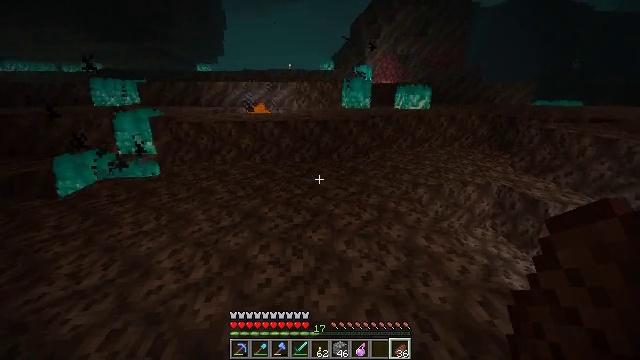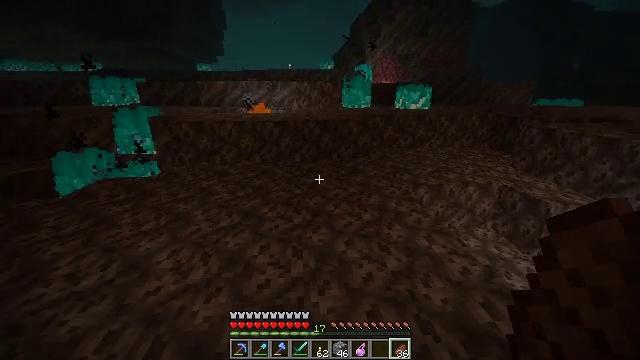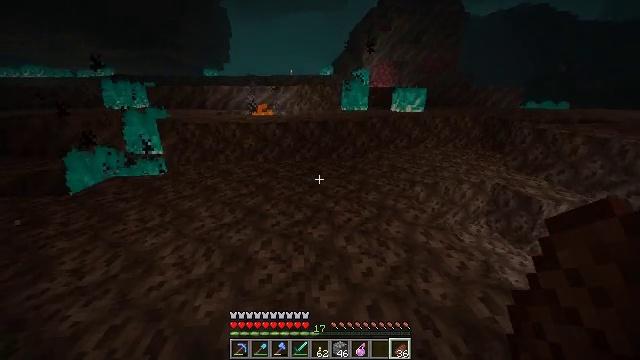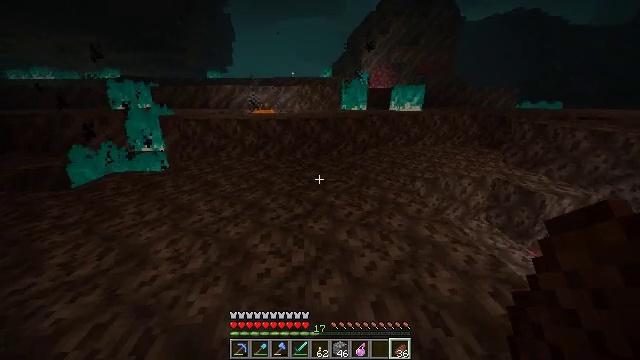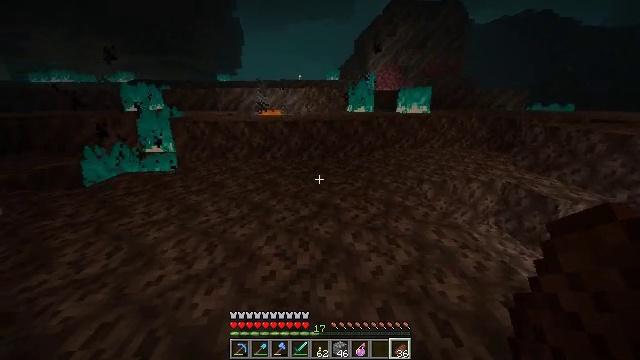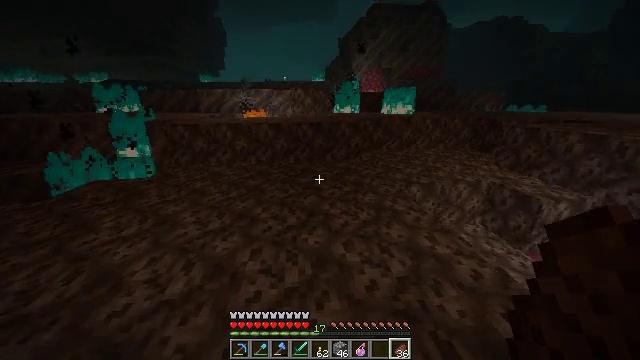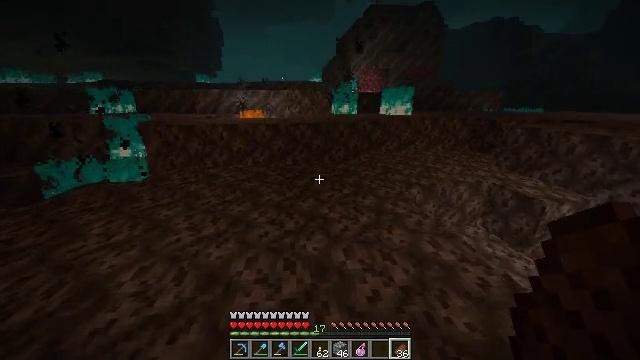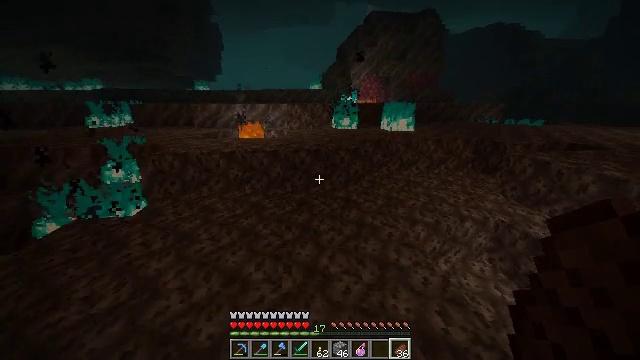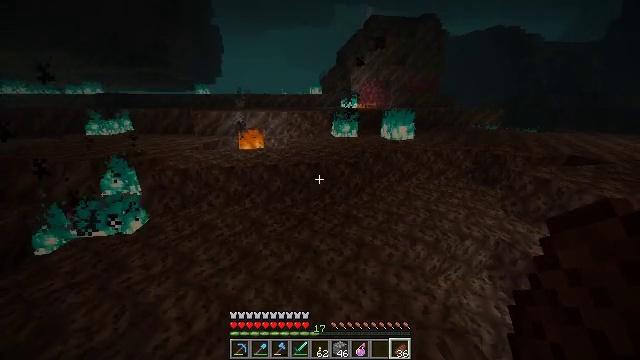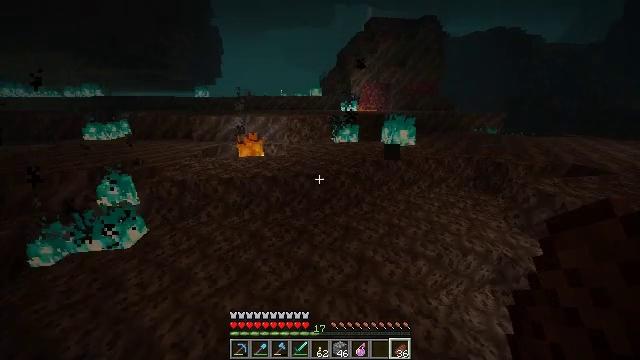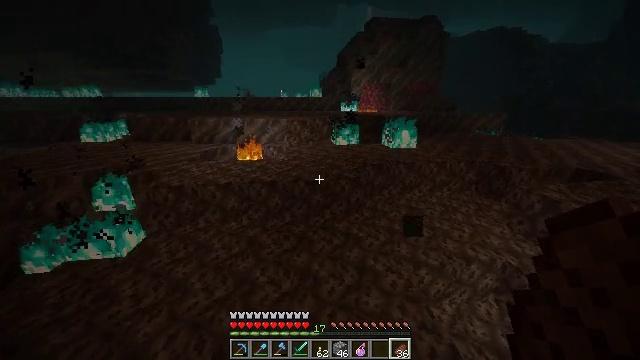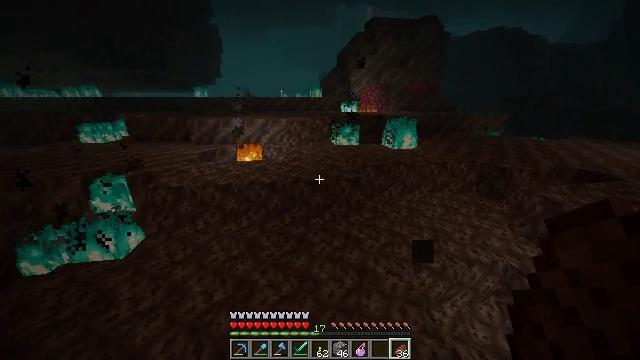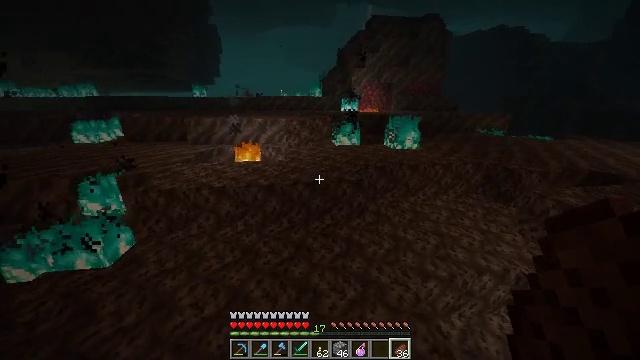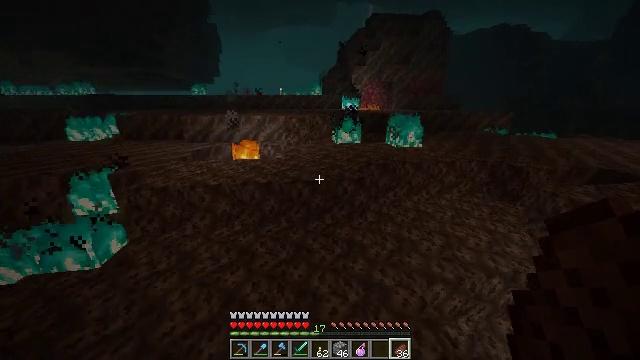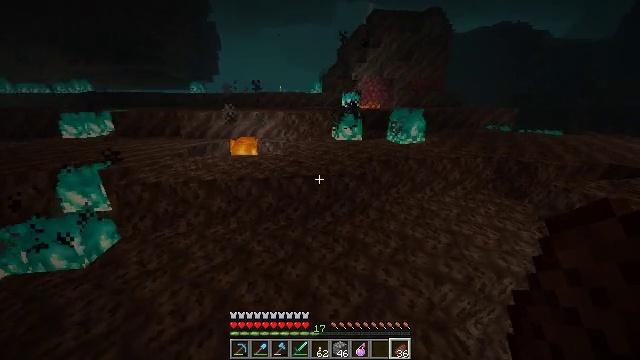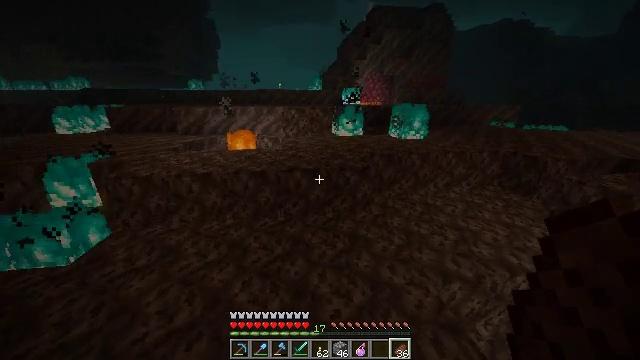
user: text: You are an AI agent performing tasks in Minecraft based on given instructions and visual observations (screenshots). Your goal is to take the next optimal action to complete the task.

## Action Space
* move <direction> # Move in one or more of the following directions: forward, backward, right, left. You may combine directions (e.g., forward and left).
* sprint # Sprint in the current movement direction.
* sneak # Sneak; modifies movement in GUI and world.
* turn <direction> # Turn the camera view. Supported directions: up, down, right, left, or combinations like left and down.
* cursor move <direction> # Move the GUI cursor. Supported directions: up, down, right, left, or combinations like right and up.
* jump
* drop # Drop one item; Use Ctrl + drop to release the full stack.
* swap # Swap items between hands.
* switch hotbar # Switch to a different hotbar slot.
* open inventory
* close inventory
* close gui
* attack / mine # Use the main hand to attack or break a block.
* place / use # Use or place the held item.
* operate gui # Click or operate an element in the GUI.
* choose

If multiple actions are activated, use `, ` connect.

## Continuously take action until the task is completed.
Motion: motion action
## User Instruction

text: Extinguish the soul fire.
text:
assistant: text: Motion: move forward, sprint
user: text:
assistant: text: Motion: move forward, sprint
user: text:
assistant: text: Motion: move forward, sprint
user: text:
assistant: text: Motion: move forward, sprint, turn left
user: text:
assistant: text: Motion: move forward, sprint, turn right
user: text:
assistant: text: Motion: move forward, sprint, jump
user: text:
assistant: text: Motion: move forward, sprint, jump
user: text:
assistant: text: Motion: move forward, sprint, jump
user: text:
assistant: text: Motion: move forward, sprint, jump
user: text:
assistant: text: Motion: move forward, sprint, jump
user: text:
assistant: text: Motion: move forward, sprint, jump
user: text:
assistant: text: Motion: move forward, sprint, jump
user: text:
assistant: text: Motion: move forward, sprint, jump
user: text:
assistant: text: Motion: move forward, sprint, jump
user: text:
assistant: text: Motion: move forward, sprint, jump
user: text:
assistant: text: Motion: move forward, sprint, jump
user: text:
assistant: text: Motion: move forward, sprint, jump
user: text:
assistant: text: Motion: move forward, sprint, jump
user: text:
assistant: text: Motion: move forward, sprint, jump
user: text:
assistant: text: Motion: move forward, sprint, jump
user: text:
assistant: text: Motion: move forward, sprint, jump
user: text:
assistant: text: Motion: move forward, sprint, jump
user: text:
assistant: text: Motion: move forward, sprint, jump
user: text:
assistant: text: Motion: move forward, sprint, jump
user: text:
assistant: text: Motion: move forward, sprint, jump
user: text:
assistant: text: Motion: move forward, sprint, jump
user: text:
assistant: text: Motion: move forward, sprint, jump
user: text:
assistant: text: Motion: move forward, sprint, jump
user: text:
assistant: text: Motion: move forward, sprint, jump
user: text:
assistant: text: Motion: move forward, sprint, jump